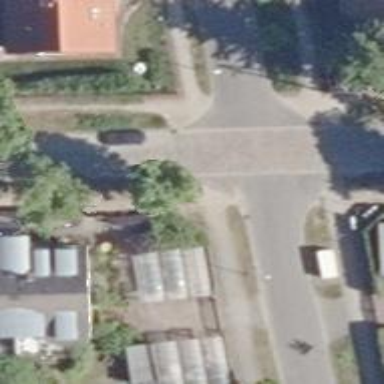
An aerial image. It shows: Residential road.